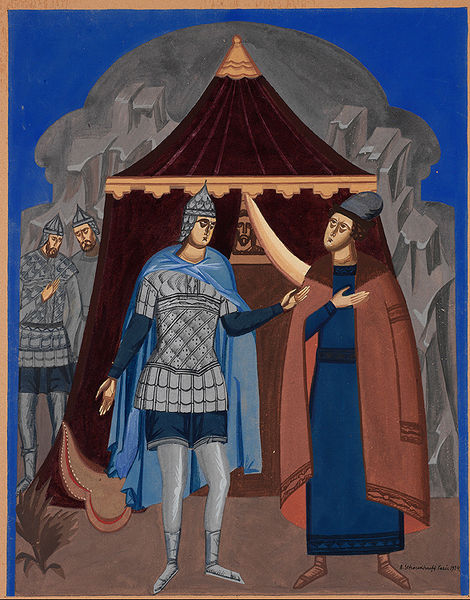
Titel: Book Illustration for Pushkin's Boris Godunov, Book Illustration for Pushkin's Boris Godunov
Künstler: Vasilii Shukhaev
Standort: Amherst (Massachusetts, USA)
Institution: Mead Art Museum, Amherst College
Schlagwörter: blue, church, hat, men, priest, red, religious, soldier, soldiers, arm, black, gold, gray, grey, brown, perspective, plant, hand, silver, man, rock, rocks, sky, mountain, armor, armour, helmet, knight, steel, night, purple, coat, faces, royal, cape, leaves, mantle, renaissance, jesus, war, christ, tent, bronze, miniature, trousers, muslim, behind, cobalt, iranian, crusades, mystery man in tent, cursade, prey, marroon